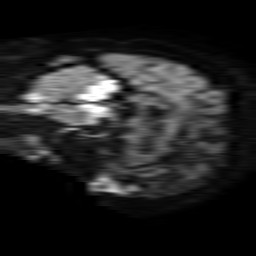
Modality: TRACE
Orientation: sagittal
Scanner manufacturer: philips
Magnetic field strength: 1.5 T
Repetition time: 4.6 s
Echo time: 0.08941 s